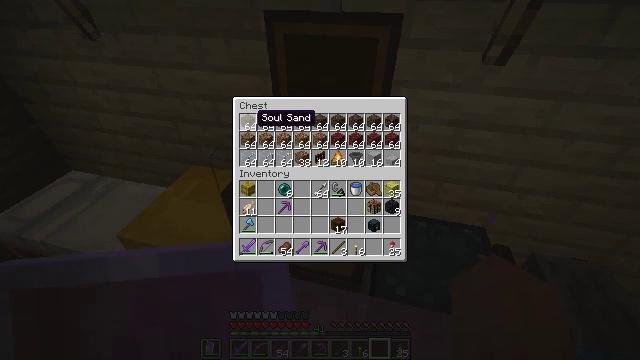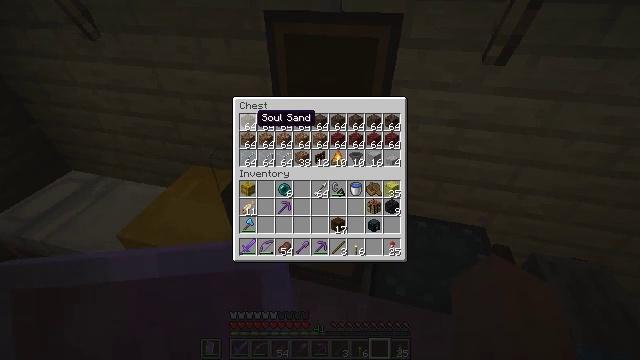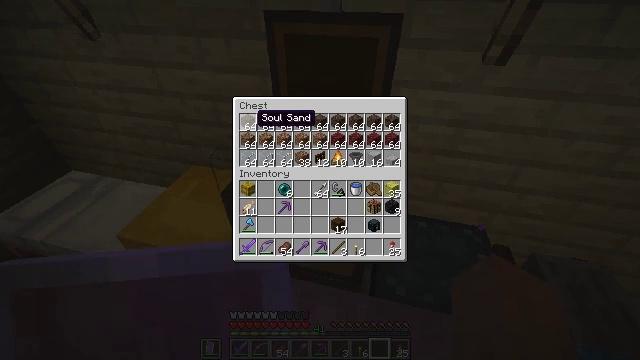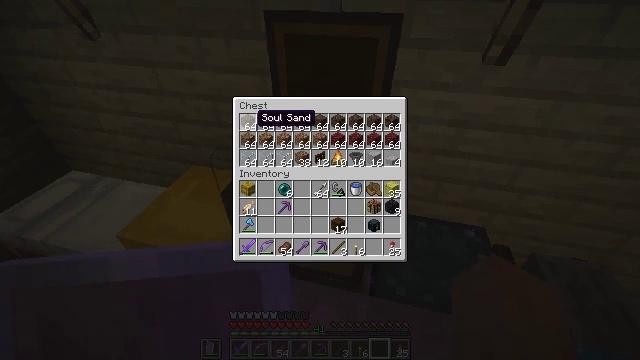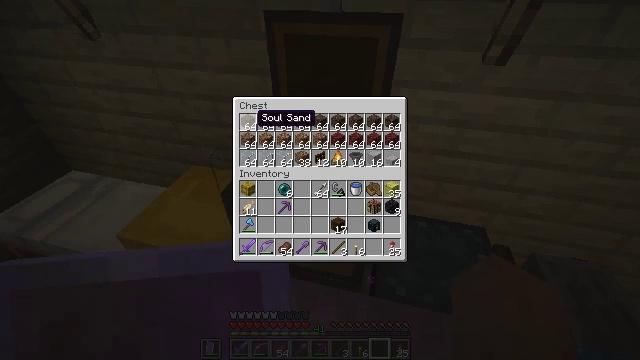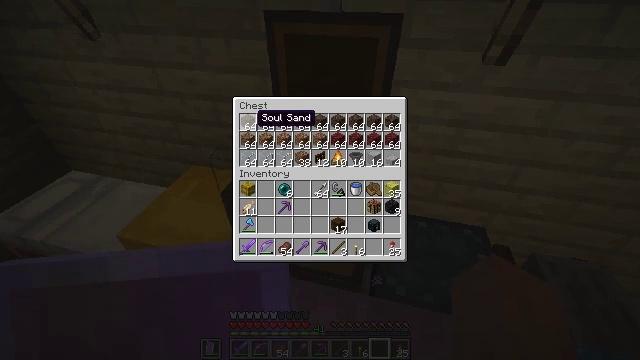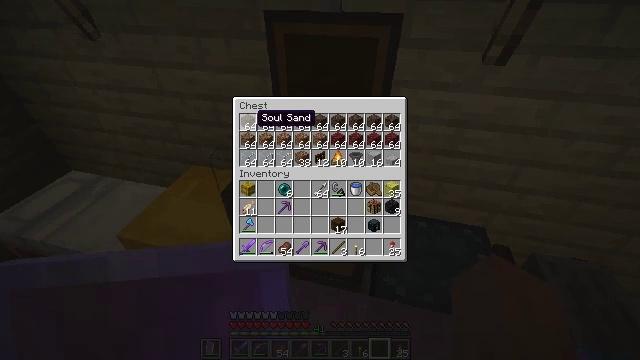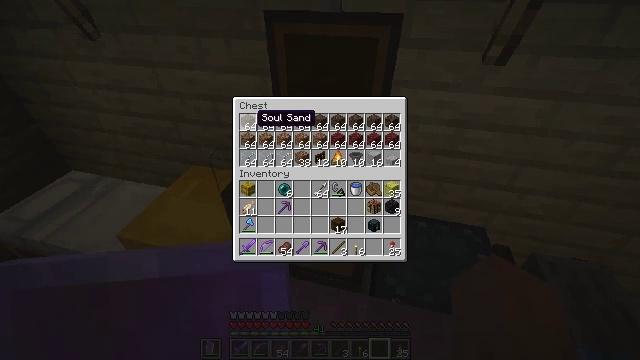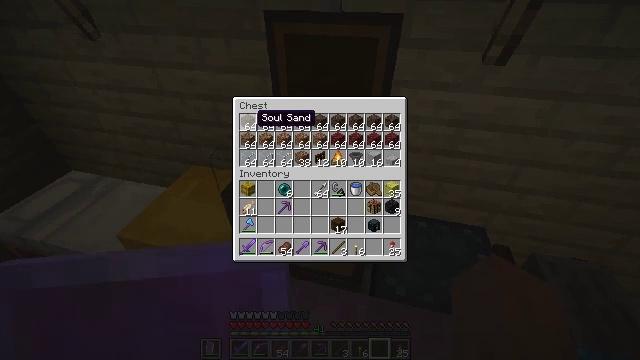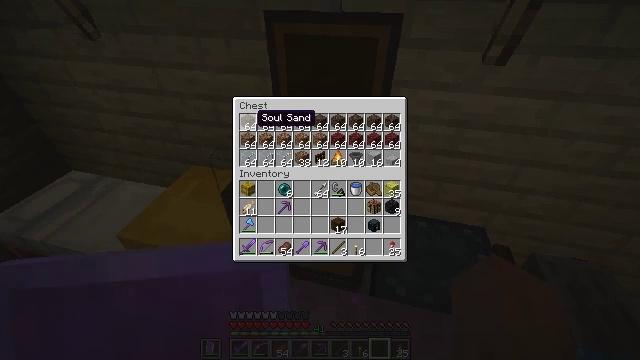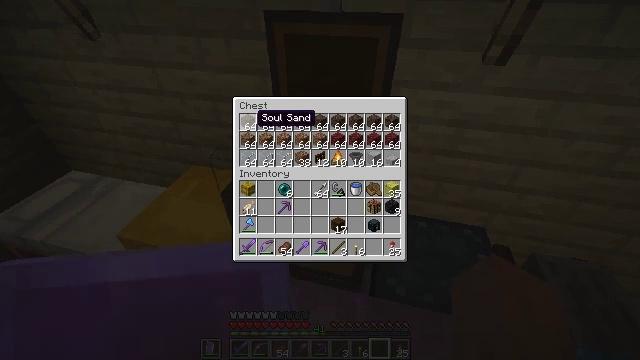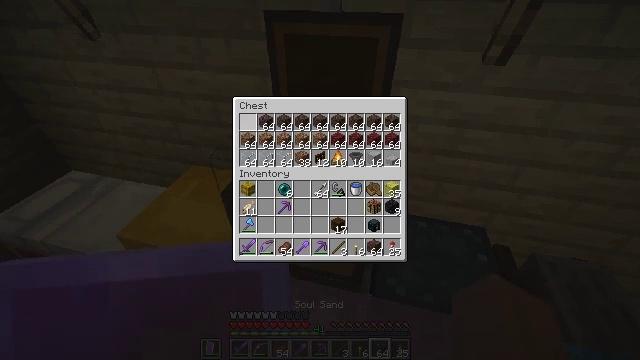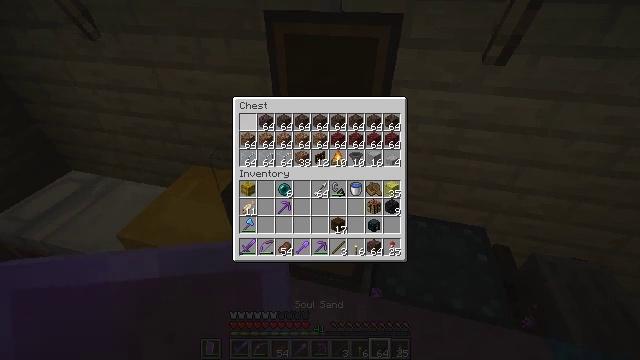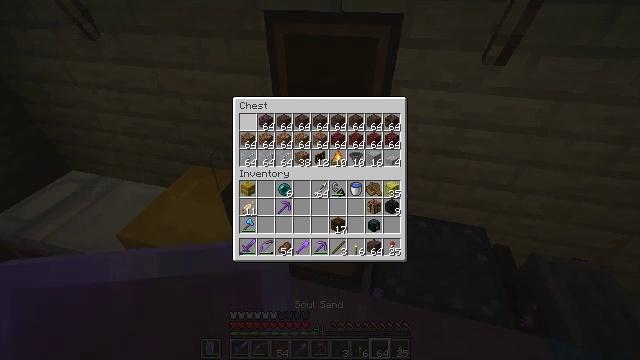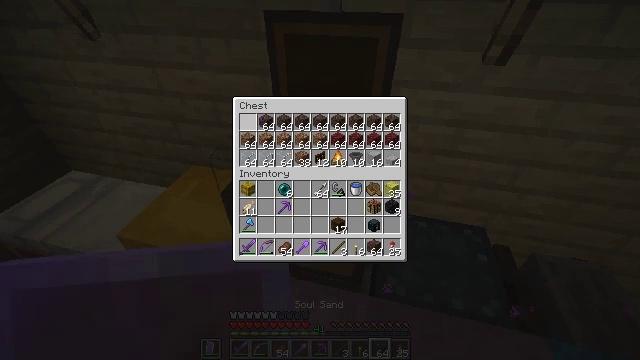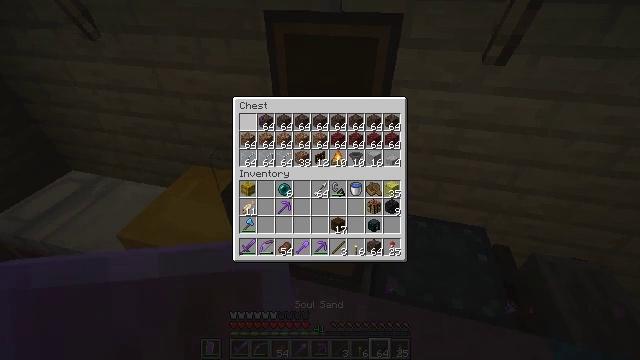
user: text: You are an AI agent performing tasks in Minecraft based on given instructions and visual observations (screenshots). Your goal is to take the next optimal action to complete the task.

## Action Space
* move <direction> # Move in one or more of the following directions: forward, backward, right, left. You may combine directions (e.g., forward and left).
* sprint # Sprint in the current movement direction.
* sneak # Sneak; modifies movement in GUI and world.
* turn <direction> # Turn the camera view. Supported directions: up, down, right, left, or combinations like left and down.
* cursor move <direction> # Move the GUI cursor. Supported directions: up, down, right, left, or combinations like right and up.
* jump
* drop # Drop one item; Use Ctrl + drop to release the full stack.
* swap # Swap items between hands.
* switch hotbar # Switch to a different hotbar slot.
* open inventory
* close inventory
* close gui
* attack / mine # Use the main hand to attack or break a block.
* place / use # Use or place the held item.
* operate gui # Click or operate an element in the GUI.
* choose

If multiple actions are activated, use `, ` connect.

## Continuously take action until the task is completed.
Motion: motion action
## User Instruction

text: mine block cyan shulker box
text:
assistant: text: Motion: sneak
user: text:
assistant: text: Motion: sneak
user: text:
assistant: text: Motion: sneak
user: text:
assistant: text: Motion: sneak
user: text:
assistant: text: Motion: sneak
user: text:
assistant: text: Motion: sneak
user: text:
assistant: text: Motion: sneak
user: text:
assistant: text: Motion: sneak
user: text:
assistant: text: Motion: sneak
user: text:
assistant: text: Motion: sneak
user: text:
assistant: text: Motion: sneak, attack / mine
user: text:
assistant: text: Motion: sneak, attack / mine
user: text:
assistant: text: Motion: sneak, attack / mine
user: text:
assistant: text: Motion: sneak, attack / mine
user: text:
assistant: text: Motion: sneak
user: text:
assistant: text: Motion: sneak
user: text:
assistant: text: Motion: sneak
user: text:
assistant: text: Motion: sneak
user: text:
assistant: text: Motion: sneak
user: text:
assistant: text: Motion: sneak, attack / mine
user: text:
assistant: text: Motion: sneak, attack / mine
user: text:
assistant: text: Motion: sneak, attack / mine
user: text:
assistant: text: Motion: sneak
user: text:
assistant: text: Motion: sneak
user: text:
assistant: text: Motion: sneak
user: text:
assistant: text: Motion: sneak, turn right
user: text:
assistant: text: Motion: sneak
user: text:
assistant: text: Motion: sneak
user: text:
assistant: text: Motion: sneak
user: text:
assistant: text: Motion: sneak, attack / mine